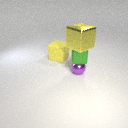
large yellow metal cube above small purple metal sphere